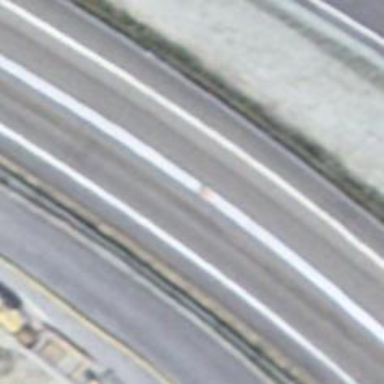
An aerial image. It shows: Asphalt motorway of trunk classification.